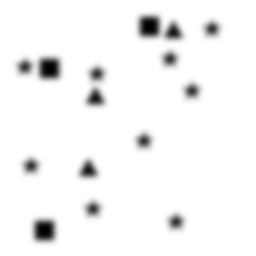
Squares: 3
Triangles: 3
Stars: 9
Total shapes: 15